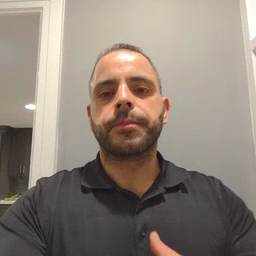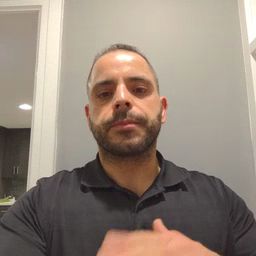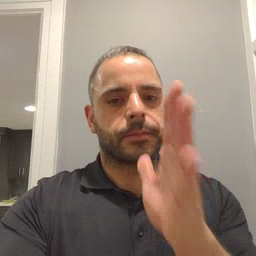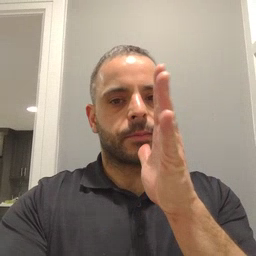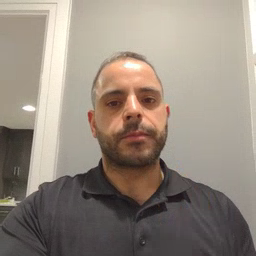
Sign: mom